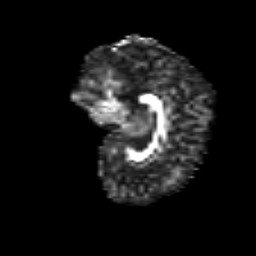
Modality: FA
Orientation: sagittal
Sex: female
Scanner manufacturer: siemens
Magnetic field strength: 3 T
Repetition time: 5 s
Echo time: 0.071 s